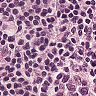
Metastatic tissue present: no